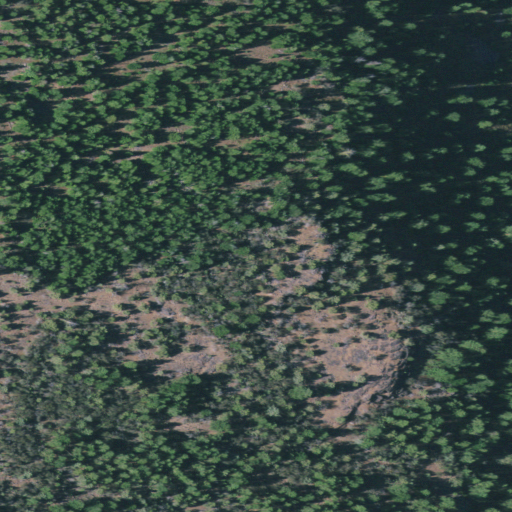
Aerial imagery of mountain in Oregon named Buck Mountain containing evergreen forest, shrub, and deciduous forest